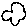
Label: cloud